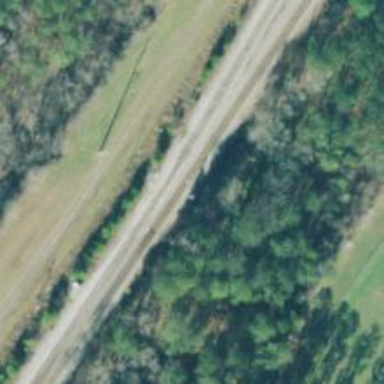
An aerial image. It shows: Railway siding with rails.